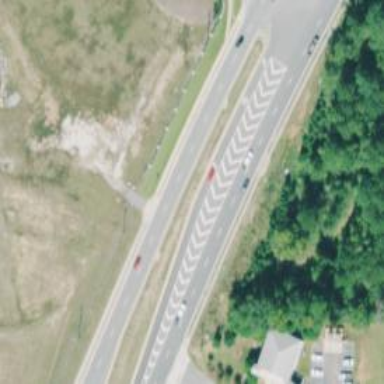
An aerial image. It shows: Primary link highway with asphalt surface.